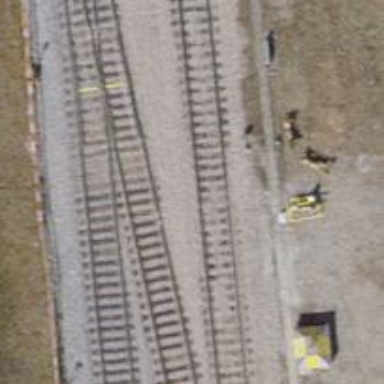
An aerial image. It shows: Railway crossing.